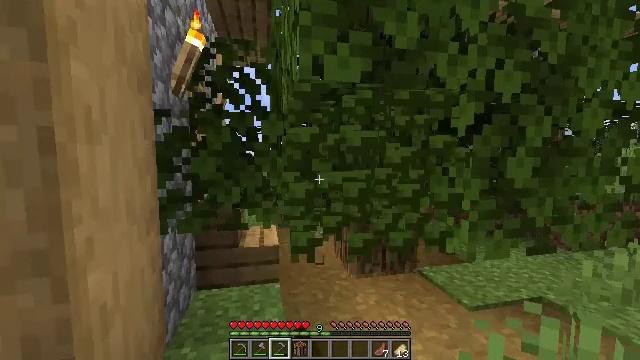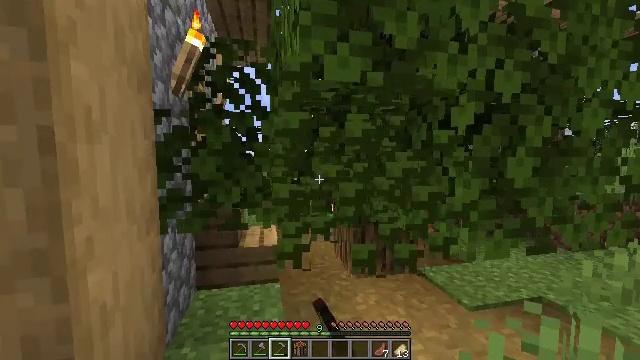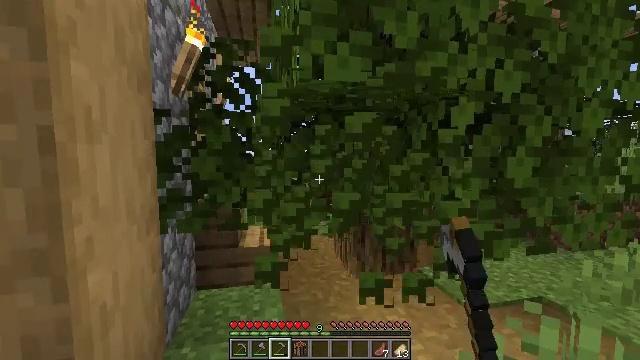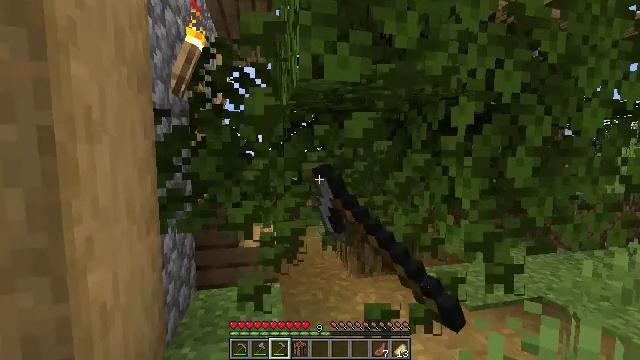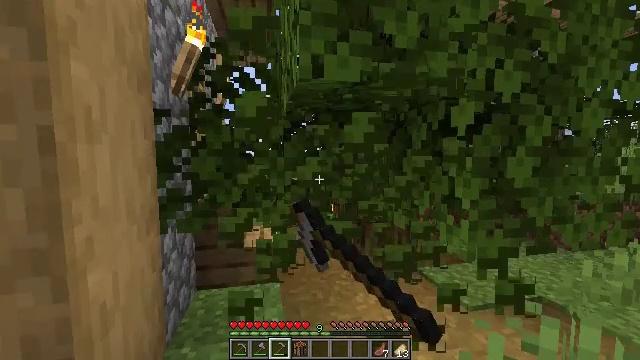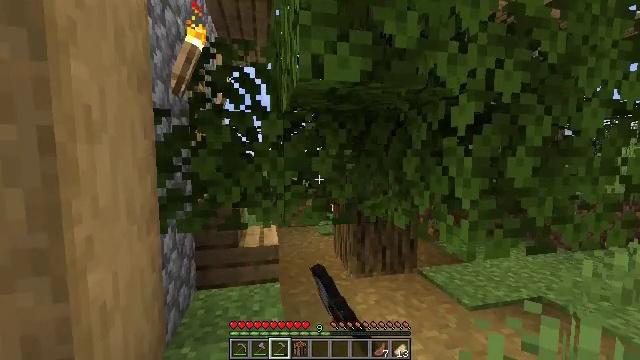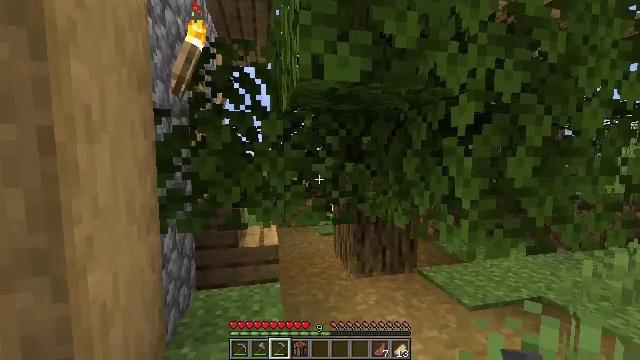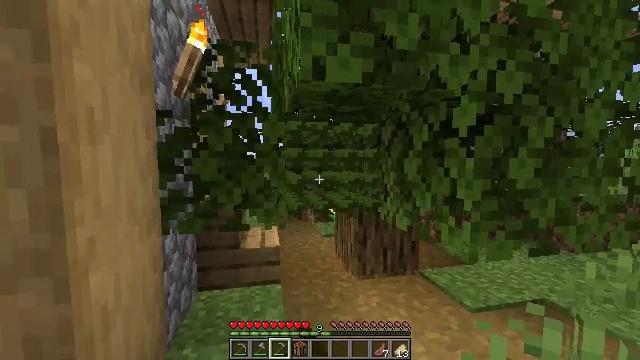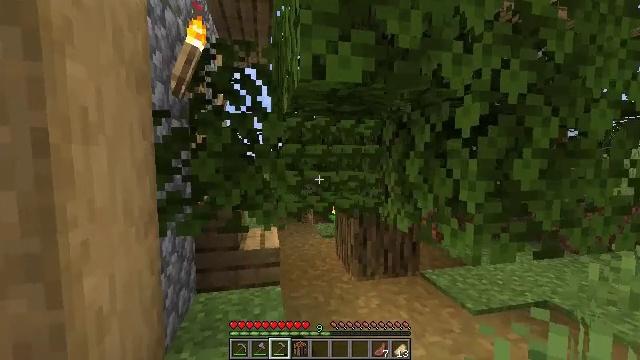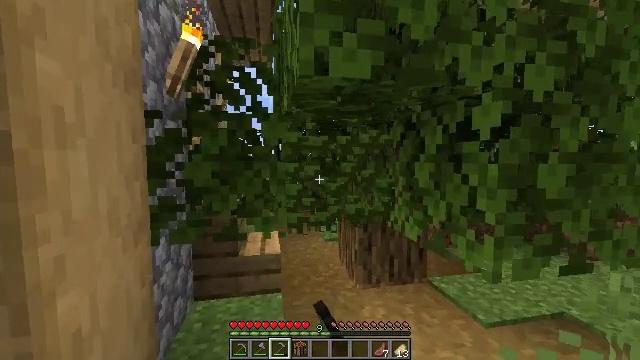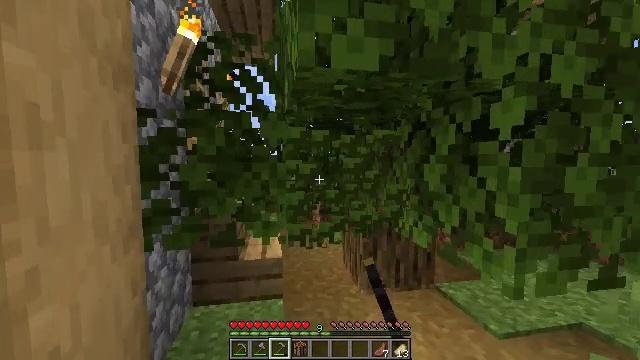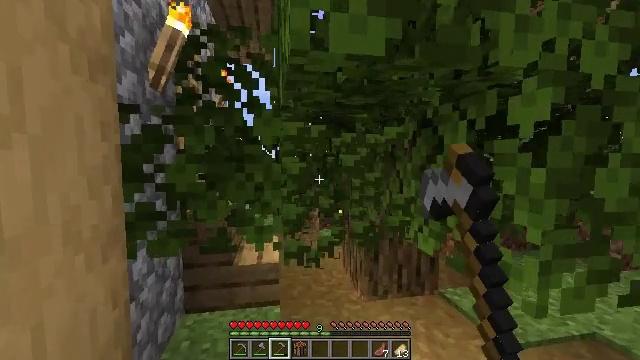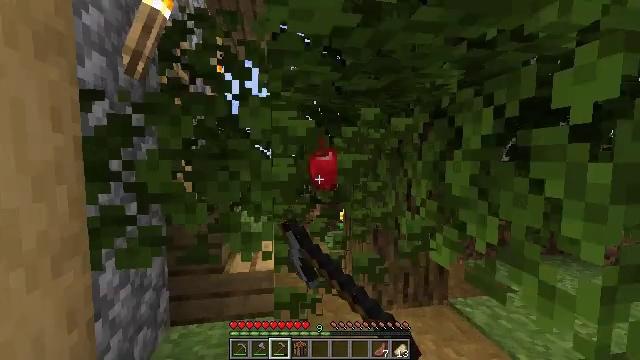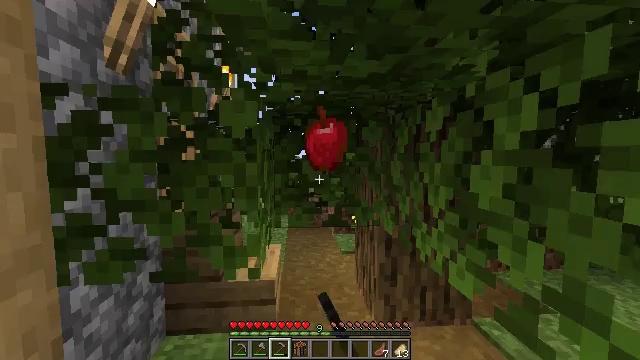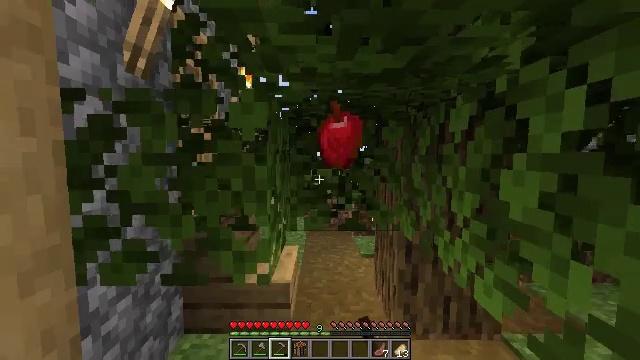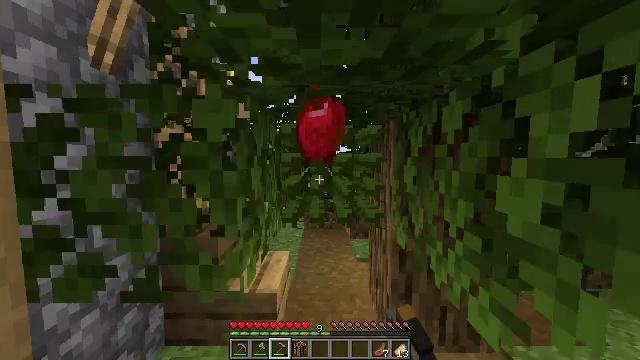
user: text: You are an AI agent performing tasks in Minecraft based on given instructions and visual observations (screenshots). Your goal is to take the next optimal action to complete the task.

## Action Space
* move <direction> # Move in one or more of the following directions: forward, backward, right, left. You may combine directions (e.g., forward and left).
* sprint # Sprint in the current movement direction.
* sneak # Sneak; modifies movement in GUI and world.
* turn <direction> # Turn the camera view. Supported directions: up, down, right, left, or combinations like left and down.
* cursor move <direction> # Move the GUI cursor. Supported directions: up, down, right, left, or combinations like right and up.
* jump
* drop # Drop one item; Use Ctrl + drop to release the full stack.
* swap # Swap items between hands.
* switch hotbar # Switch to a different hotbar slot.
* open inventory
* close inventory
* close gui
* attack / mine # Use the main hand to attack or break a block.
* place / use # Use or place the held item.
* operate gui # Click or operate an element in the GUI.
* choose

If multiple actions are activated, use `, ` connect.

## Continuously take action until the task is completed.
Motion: motion action
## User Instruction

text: Remove oak leaves from branches.
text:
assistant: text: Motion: attack / mine
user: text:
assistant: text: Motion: attack / mine
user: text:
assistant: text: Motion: attack / mine
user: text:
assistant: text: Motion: attack / mine
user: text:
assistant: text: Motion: attack / mine
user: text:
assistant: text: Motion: attack / mine
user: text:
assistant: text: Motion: attack / mine
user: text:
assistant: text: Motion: move forward, attack / mine
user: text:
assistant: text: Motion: move forward, attack / mine
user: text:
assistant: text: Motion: move forward, attack / mine
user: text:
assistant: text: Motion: move forward, attack / mine
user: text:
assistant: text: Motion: move forward and move right, attack / mine
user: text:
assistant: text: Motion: move forward and move right, turn left, attack / mine
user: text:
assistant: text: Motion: move forward and move right, turn left, attack / mine
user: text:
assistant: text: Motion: move forward and move right, attack / mine
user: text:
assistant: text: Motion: move forward, attack / mine
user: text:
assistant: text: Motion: move forward, attack / mine
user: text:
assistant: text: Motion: move forward, attack / mine
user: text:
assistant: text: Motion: move forward, turn left, attack / mine
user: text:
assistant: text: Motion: move forward, turn left and down, attack / mine
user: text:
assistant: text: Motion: move forward, turn left and down, attack / mine
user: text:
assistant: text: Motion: move forward, turn left, attack / mine
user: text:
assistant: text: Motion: move right, turn left, attack / mine
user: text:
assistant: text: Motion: move right, turn left, attack / mine
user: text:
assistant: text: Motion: move right, turn left, attack / mine
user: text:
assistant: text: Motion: move right, turn left, attack / mine
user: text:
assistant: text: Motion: move right, turn left, attack / mine
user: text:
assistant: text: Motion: turn left, attack / mine
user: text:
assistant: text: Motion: turn left, attack / mine
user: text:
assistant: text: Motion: turn left, attack / mine